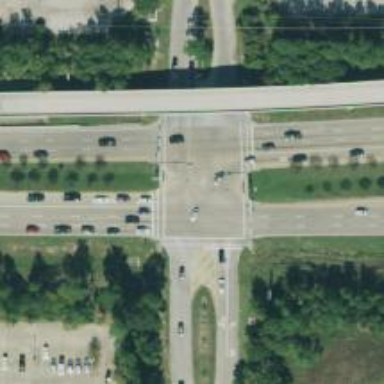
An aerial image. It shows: Crossing with marked lines on the road.